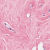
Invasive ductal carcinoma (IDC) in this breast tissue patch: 0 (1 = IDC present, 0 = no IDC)